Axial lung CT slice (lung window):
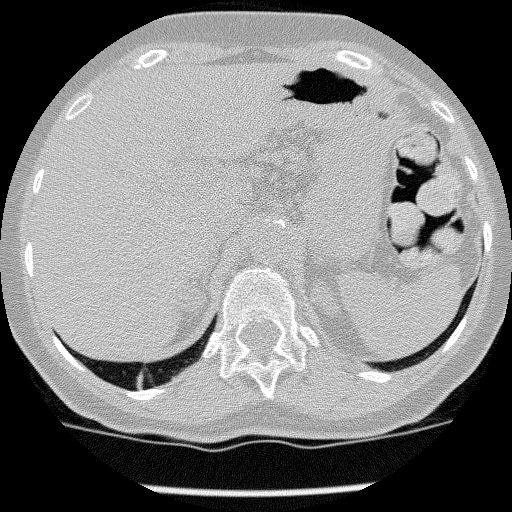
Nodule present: no